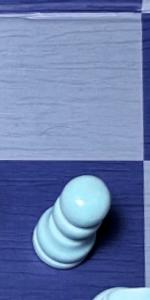
Label: Pawn_White